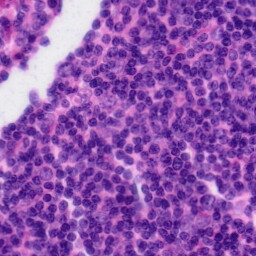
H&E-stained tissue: Tonsil